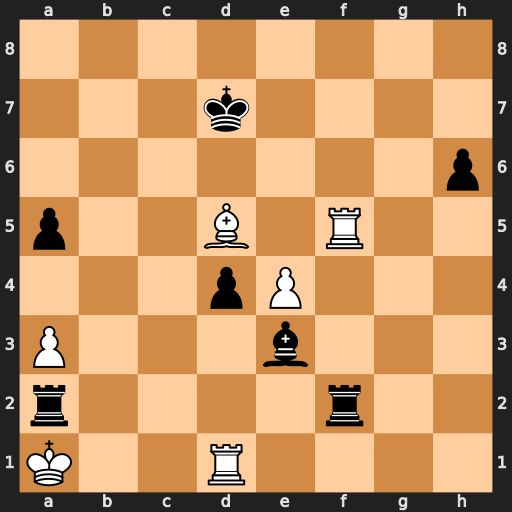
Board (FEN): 8/3k4/7p/p2B1R2/3pP3/P3b3/r4r2/K2R4
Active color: w
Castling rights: -
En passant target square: -
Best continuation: Bxa2 Rxf5 exf5